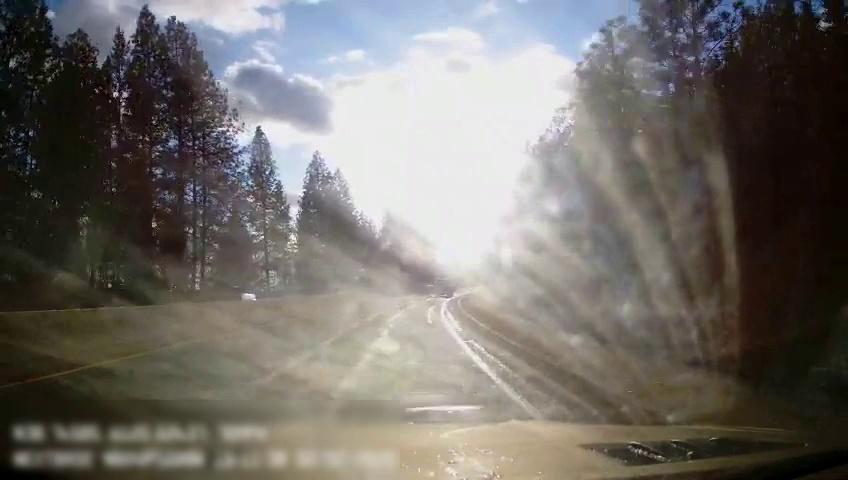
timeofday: Day
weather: Sunny
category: Drivable Space
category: Vehicles | Van
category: Lanes | Alternate Lane
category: Lanes | Current Lane
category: Lanes | Alternate Lane